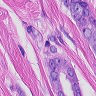
Metastatic tissue present: yes